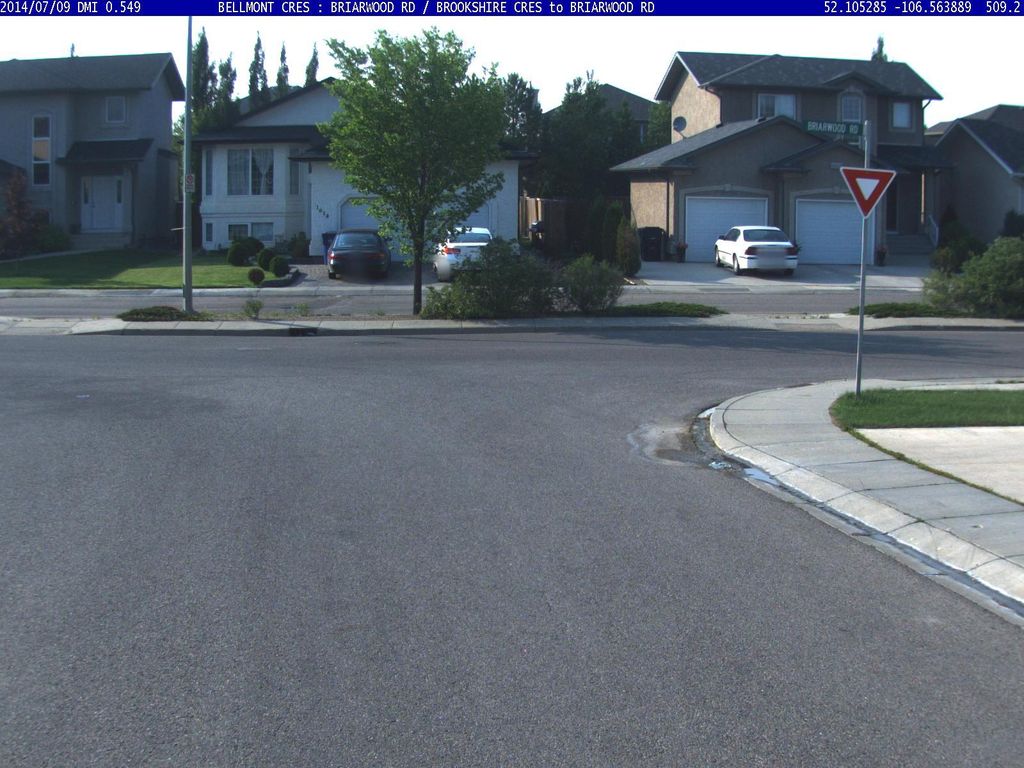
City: saskatoon